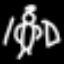
Label: angel